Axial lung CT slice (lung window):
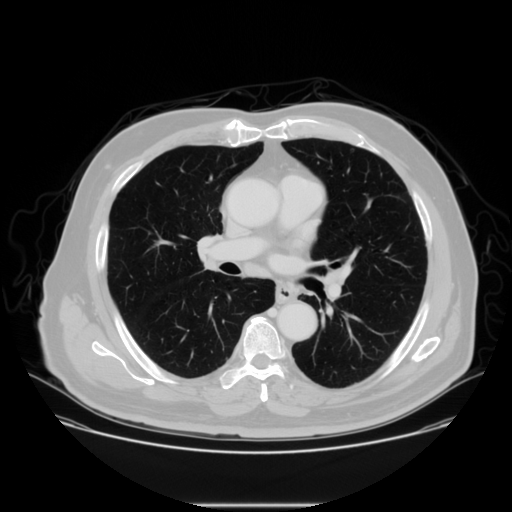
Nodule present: no